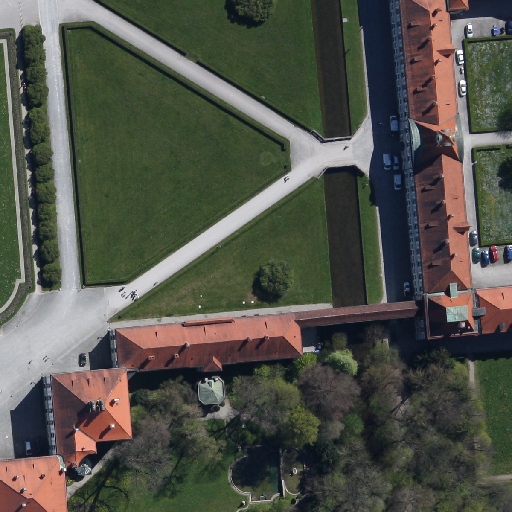
Referring expression: car in the parking area